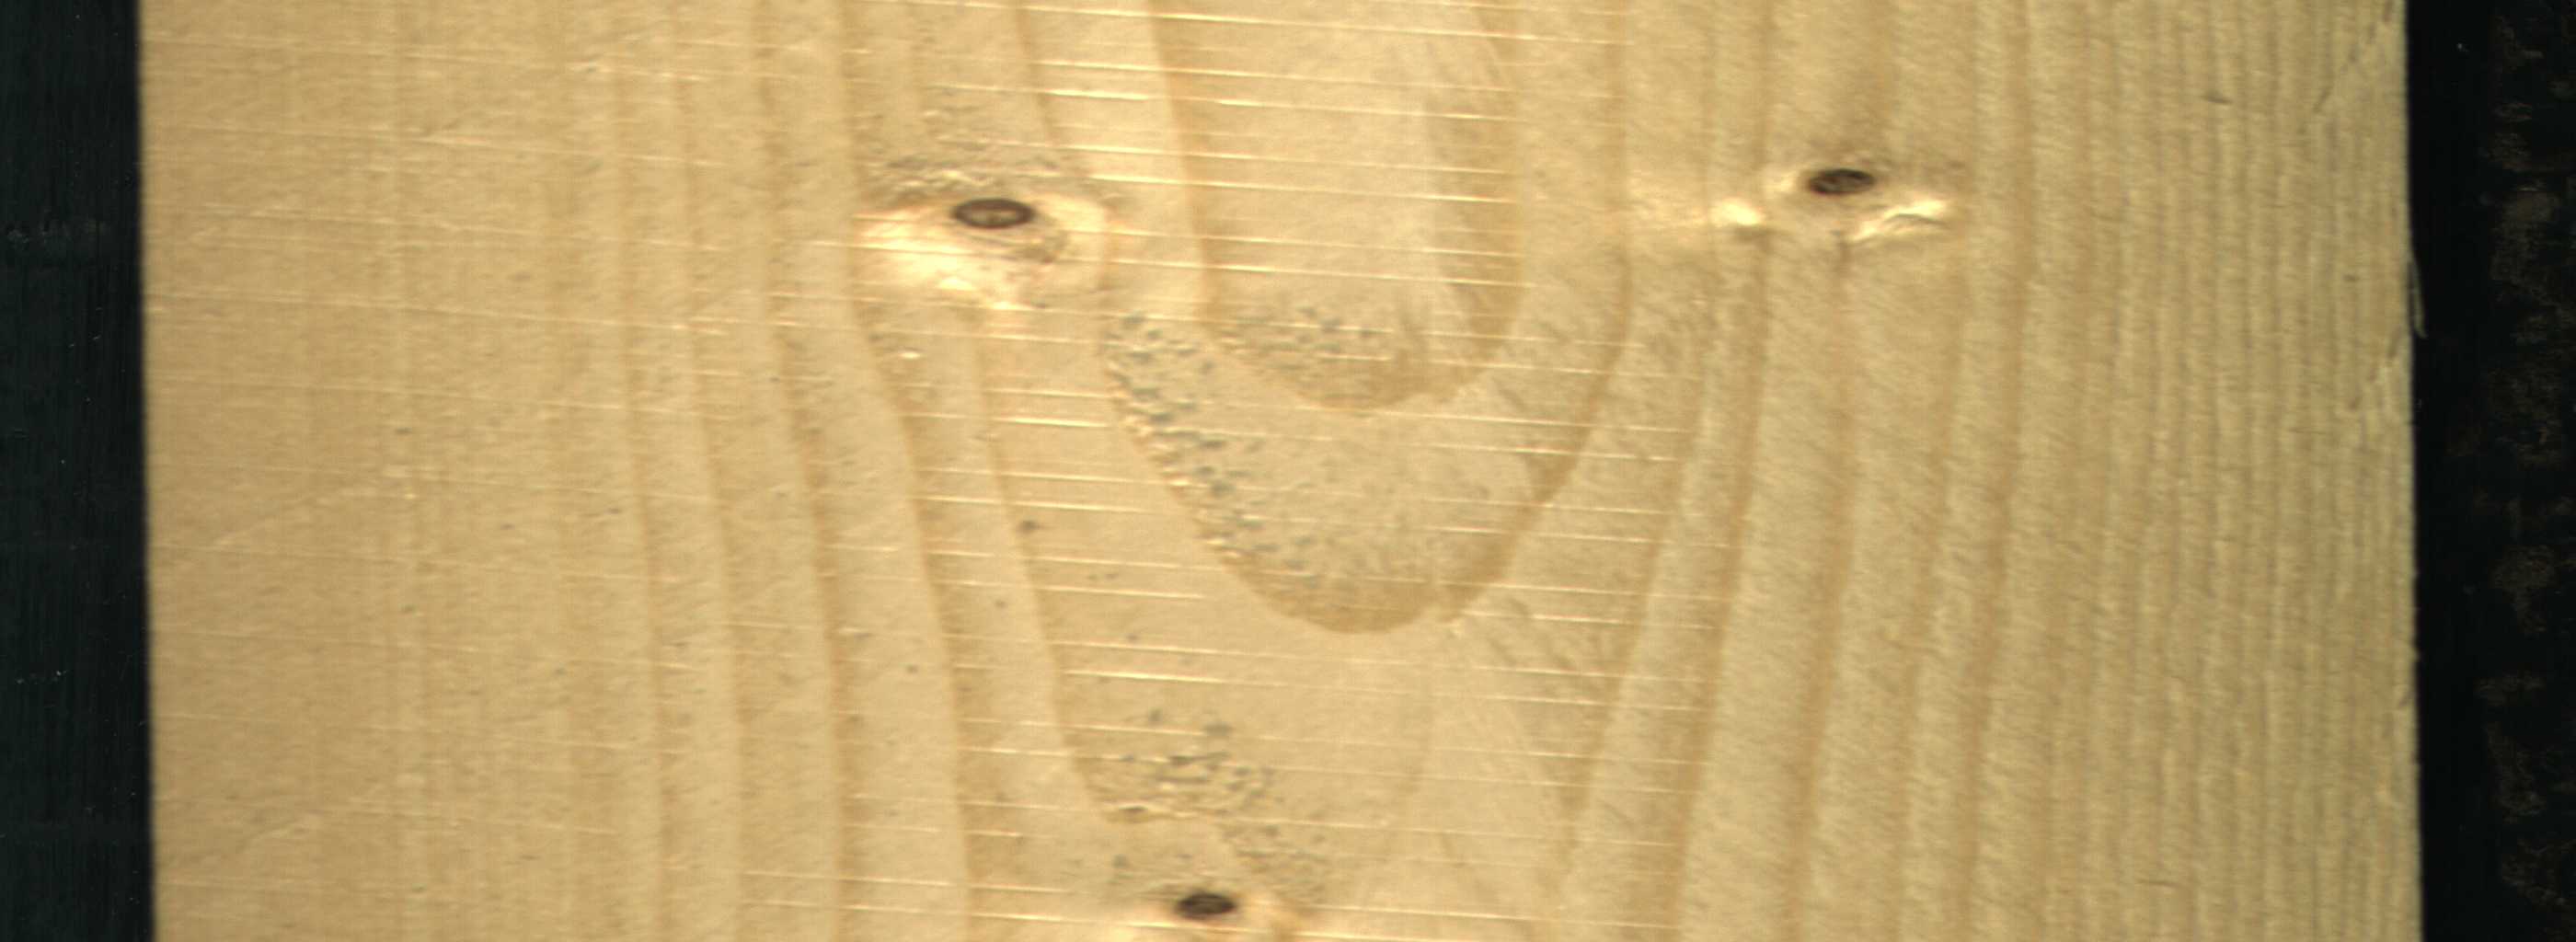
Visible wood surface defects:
Dead_Knot
Dead_Knot
Dead_Knot